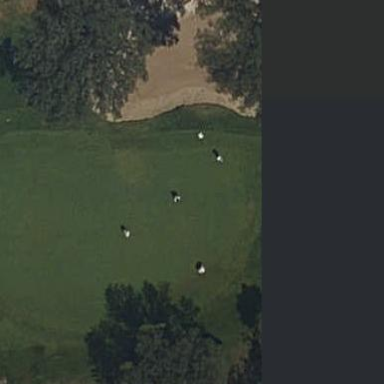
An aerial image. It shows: Golf green.